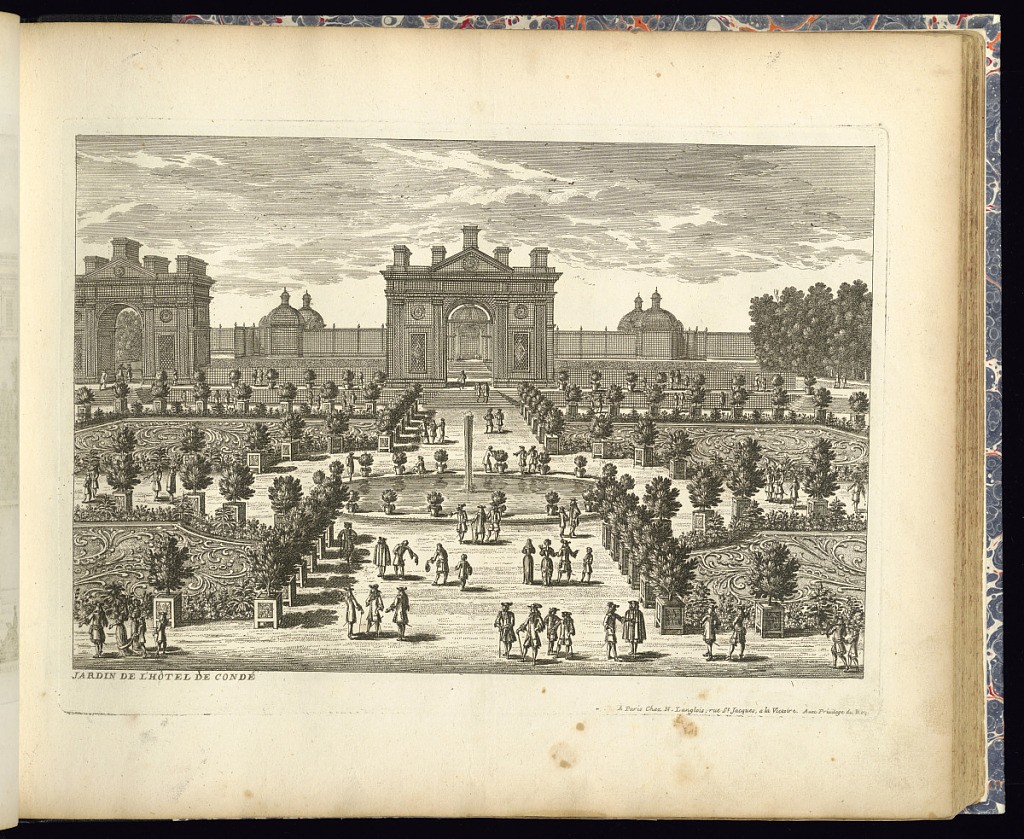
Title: JARDIN DE L’HÔTEL DE CONDÉ
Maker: Gabriel Perelle, French, 1604–1677
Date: late 17th century
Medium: Etching on laid paper
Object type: Print
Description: View of the garden of the Hôtel de Condé. Garden pavilions including large triumphal gates in the background. In the center there is a basin with a fountain jet of water surrounded by parterre planting, and tress boxes and vases. Figures throughout. The plate is titled.